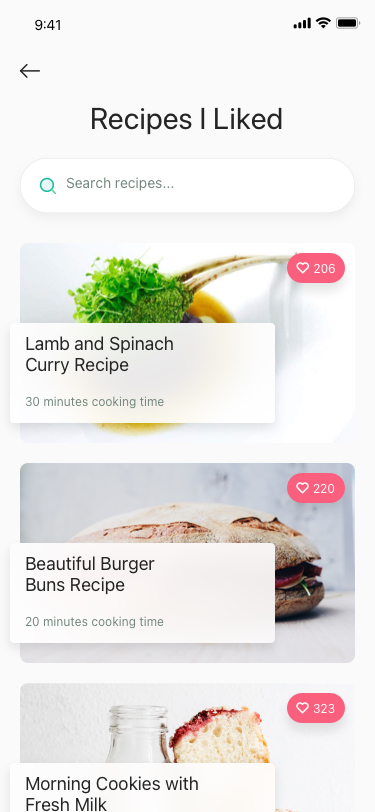
Text in this UI design:
206
Lamb and Spinach
Curry Recipe
30 minutes cooking time
323
Morning Cookies with
Fresh Milk
220
Beautiful Burger
Buns Recipe
20 minutes cooking time
Recipes I Liked
Search recipes...